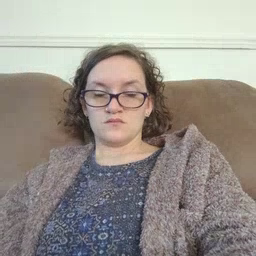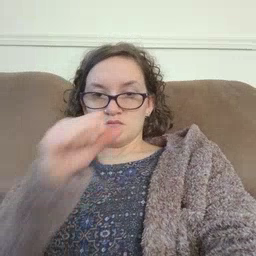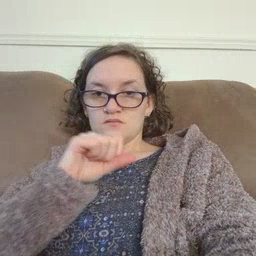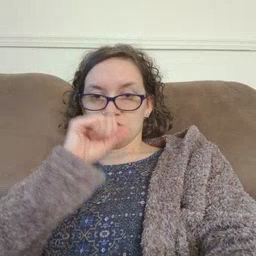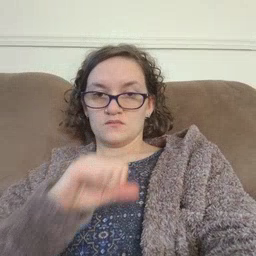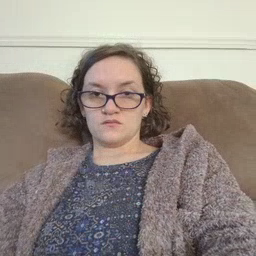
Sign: icecream